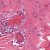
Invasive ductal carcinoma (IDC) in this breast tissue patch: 0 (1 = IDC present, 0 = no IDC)